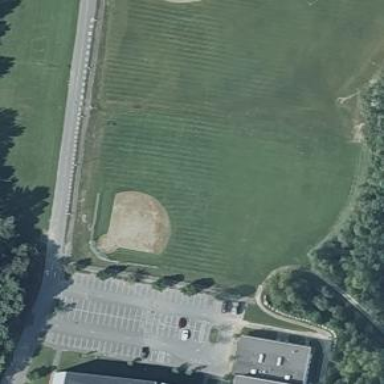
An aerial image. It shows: Baseball pitch for leisure land activities.